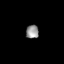
Tissue: lung
Cell type: Fibroblasts
Senescence score: 0.5929
Nuclear area (px): 168
Mean DAPI intensity: 147.208